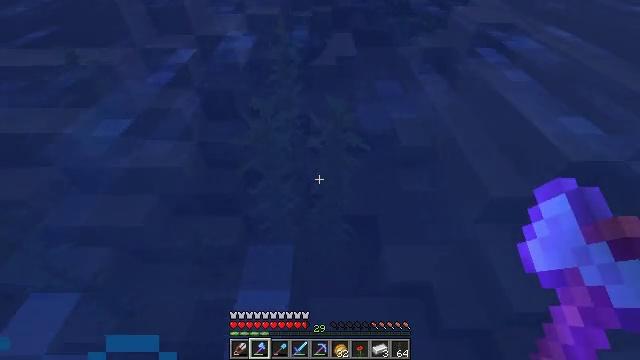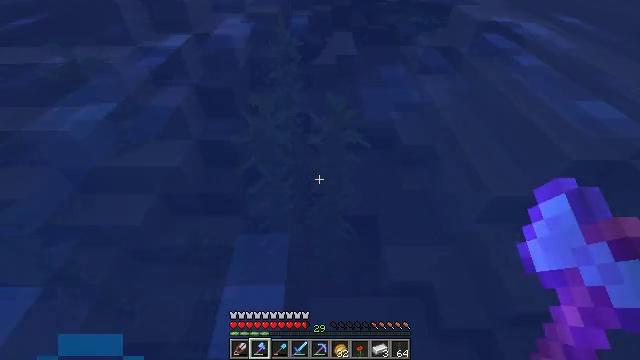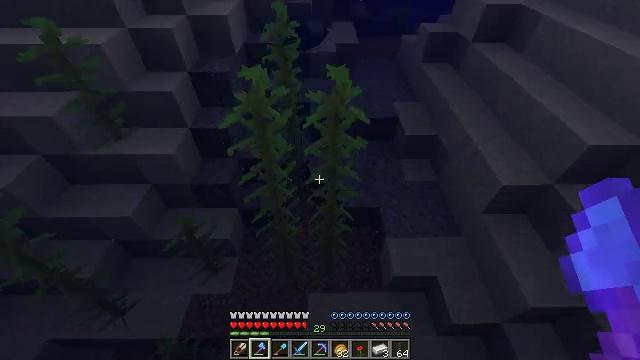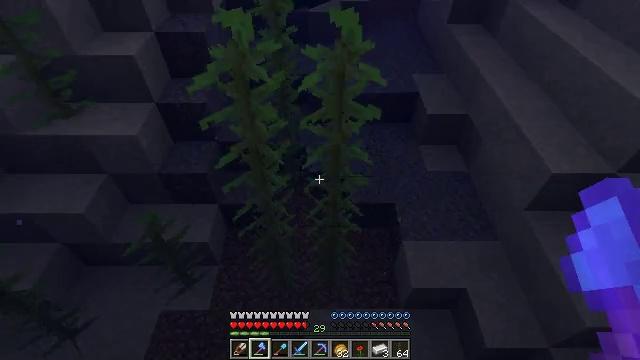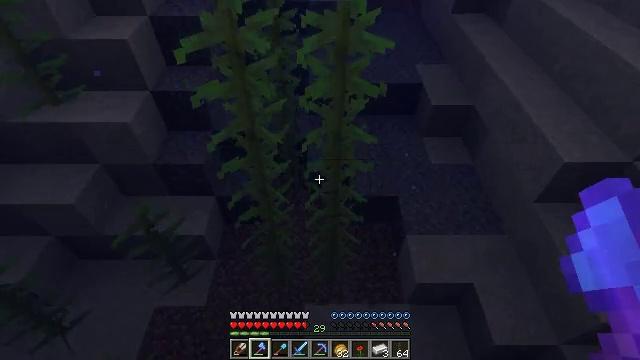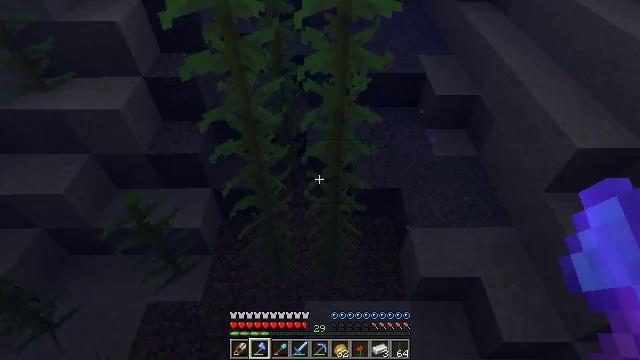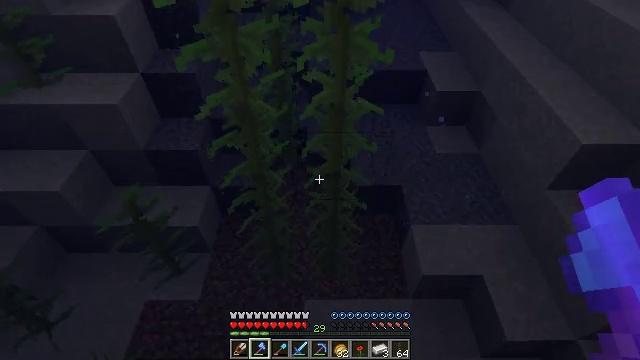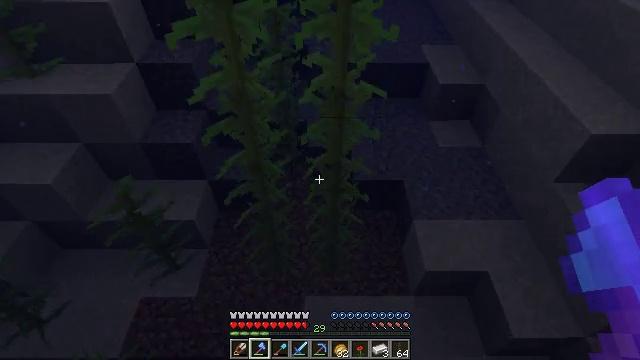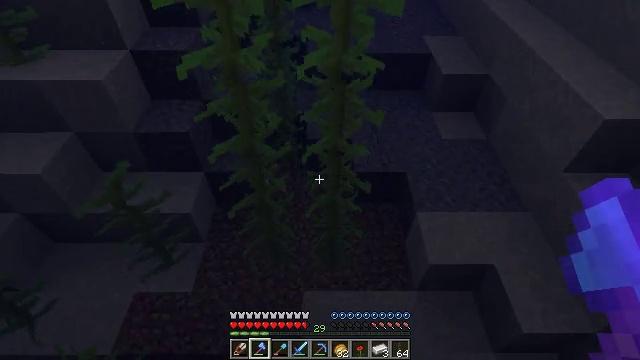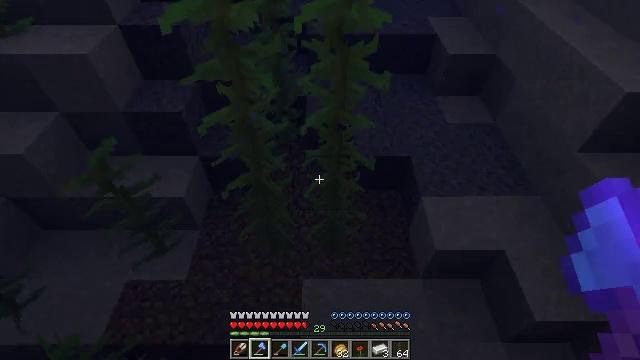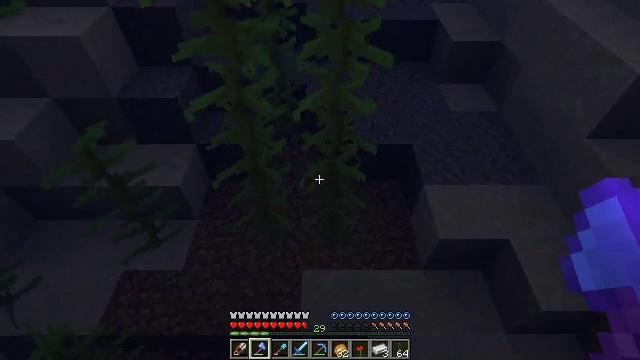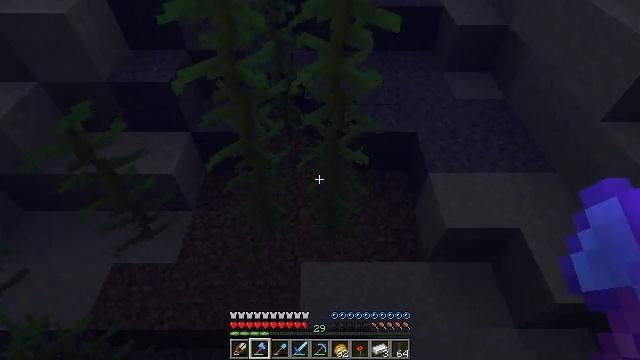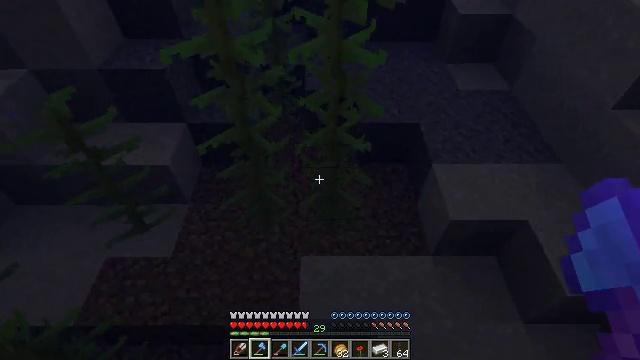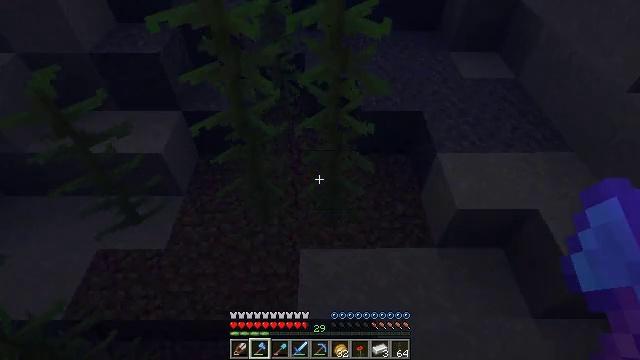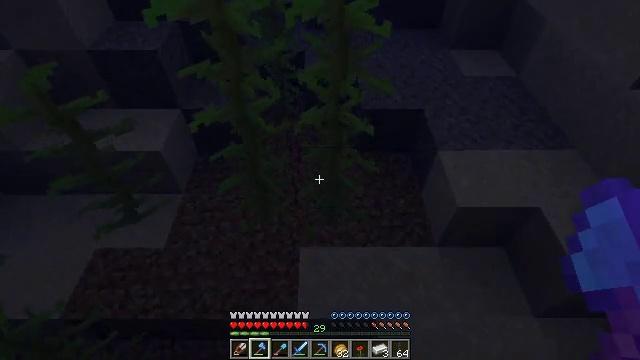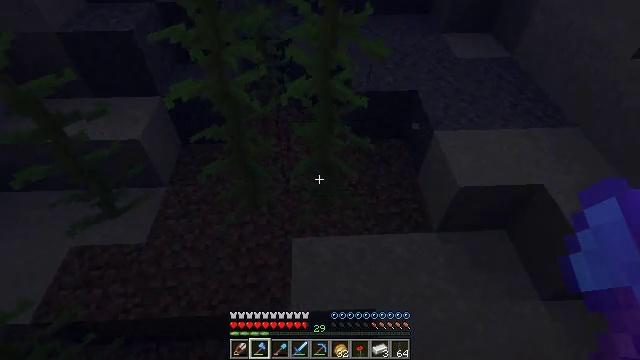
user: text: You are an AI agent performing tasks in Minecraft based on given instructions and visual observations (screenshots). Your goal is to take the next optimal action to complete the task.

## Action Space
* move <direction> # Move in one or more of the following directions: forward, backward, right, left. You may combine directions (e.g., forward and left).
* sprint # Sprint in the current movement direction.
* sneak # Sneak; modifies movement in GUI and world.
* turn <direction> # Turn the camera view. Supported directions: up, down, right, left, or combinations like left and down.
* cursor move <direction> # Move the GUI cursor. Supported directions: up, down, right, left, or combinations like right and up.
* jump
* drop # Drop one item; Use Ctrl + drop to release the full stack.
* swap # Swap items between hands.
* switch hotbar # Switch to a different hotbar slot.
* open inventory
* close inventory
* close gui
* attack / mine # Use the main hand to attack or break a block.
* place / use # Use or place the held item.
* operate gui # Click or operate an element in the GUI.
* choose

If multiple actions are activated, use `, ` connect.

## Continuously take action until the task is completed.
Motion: motion action
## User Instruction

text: Break the kelp plant in the ocean.
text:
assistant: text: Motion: sneak
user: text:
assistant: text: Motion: sneak
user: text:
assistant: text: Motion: sneak
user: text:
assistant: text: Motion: sneak
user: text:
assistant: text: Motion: sneak
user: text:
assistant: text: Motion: sneak
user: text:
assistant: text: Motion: sneak
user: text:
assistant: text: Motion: sneak
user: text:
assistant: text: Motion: sneak
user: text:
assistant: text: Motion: sneak
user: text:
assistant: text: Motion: sneak
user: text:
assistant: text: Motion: sneak
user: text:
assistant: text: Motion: sneak
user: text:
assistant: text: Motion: sneak
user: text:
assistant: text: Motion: sneak, turn right
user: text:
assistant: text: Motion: sneak, turn right
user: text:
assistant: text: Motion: move forward, sneak
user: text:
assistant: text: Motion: move forward
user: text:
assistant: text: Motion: move forward
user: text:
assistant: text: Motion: move forward
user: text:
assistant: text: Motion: move forward
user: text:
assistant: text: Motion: move forward
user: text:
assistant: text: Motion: move forward
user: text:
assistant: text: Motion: move forward
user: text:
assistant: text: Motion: no_op
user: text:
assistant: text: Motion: turn up, attack / mine
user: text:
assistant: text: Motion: attack / mine
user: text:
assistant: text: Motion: attack / mine
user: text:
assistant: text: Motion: turn left, attack / mine
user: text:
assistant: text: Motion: turn left and up